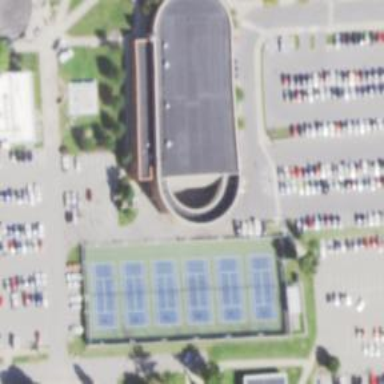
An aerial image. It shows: University building with adjoining fitness centre.